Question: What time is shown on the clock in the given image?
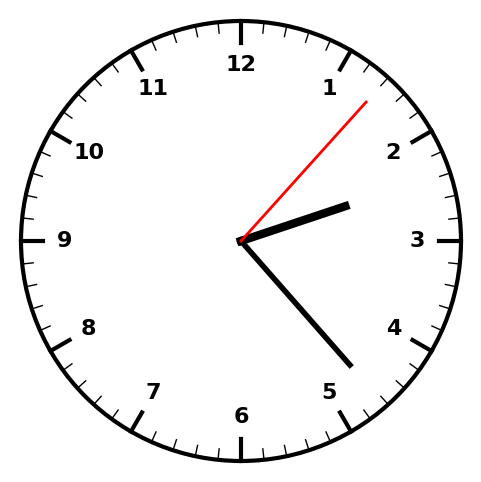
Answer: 02:23:07